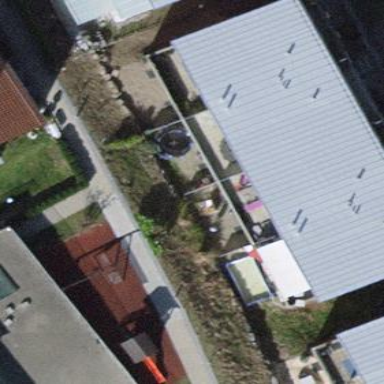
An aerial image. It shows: Terrace building.